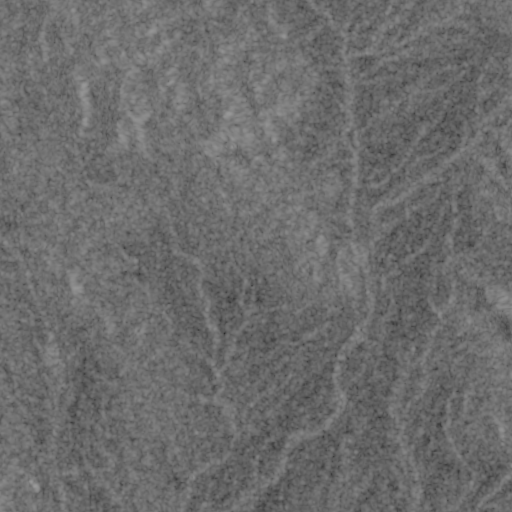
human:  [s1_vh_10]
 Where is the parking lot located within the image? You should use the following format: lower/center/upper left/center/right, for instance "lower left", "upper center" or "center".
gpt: The parking lot is located in the lower left of the image.
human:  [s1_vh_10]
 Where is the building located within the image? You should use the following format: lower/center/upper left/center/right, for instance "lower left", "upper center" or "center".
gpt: The building is located in the lower left of the image.
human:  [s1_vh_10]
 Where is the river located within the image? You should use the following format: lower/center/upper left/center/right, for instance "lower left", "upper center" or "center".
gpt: The river is located in the lower of the image.
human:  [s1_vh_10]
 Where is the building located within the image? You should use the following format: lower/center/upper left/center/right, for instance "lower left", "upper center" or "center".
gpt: The building is located in the lower left of the image.
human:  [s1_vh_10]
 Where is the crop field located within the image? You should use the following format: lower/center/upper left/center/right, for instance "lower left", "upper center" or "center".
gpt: There is no crop field in the image.

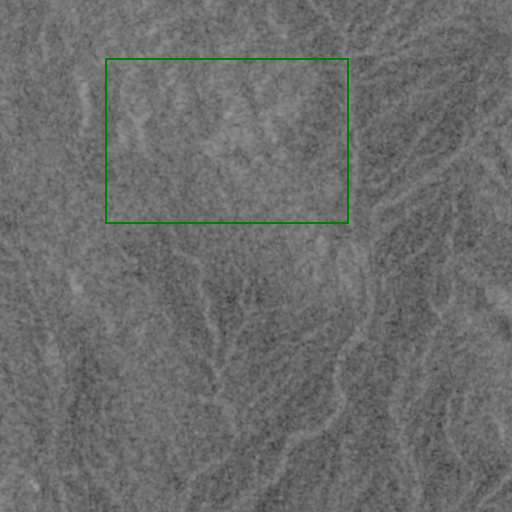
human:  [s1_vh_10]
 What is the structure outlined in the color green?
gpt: There is no green outline.
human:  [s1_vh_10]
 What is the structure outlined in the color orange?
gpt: There is no structure outlined in orange.